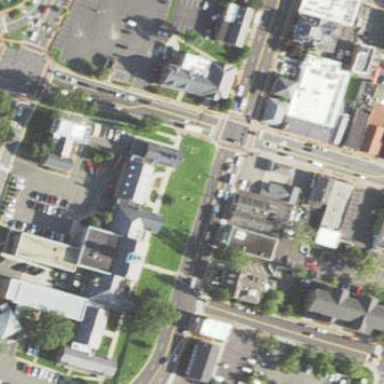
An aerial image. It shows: Courthouse building.